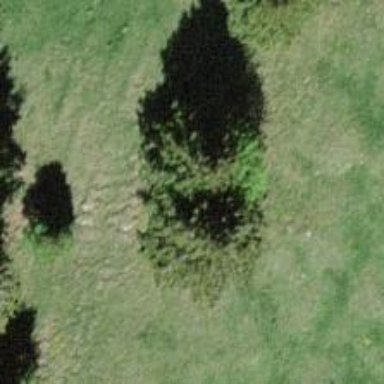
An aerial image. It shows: Needle-leaved tree in its natural environment.